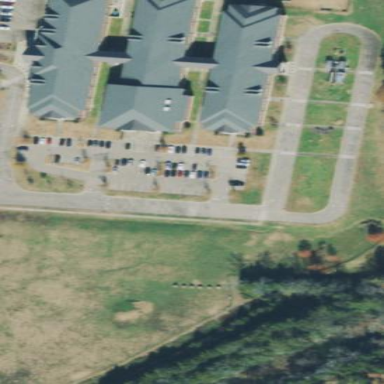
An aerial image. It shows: School.